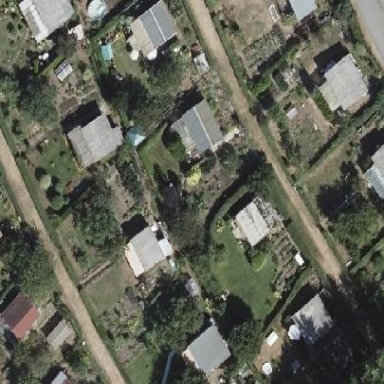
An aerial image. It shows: Plot within allotments.